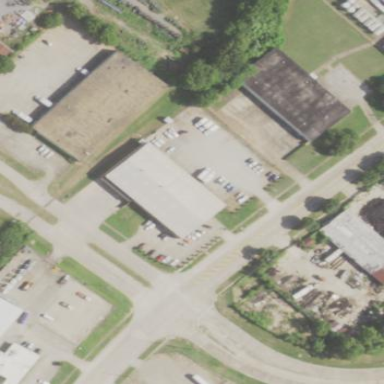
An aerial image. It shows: Warehouse building.